The image is an STFT spectrogram (time versus frequency) of a rolling-element bearing's vibration signal. Classify the bearing condition as one of: normal, inner_race, outer_race, ball.
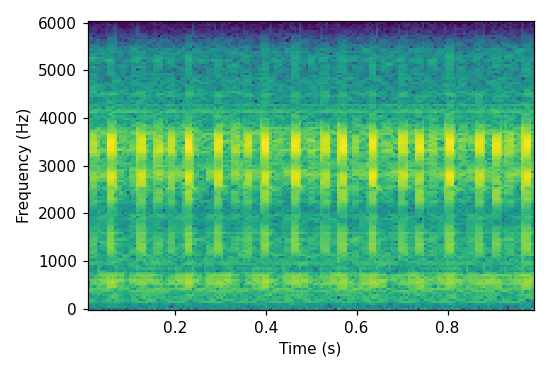
Answer: outer_race